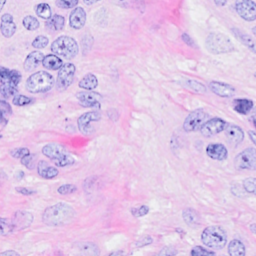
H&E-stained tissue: Breast